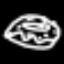
Label: donut